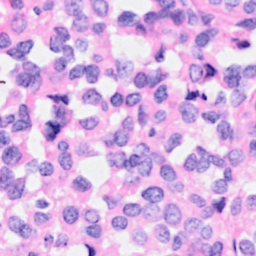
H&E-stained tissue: Breast